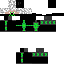
A female skeleton skin with green skin, wearing brown helmet dressed in a green tshirt and black pants, featuring a fangs.